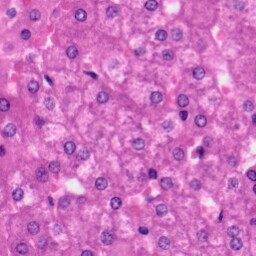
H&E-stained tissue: Liver